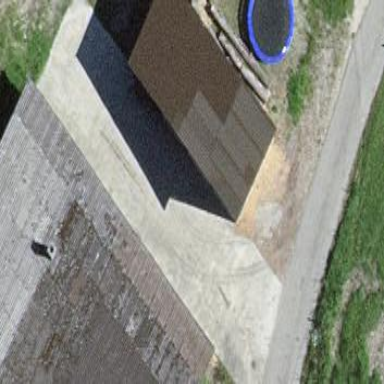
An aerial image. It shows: View of roof of building.